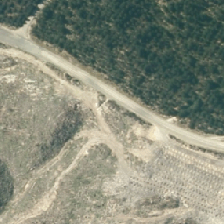
Land cover: harvested_forest